Question: I just finished participating in the 2009 ACM ICPC Programming Conest in the Latinamerican Finals. These questions were for Brazil, Bolivia, Chile, etc.
My team and I could only finish two questions out of the eleven (not bad I think for the first try).
Here's one we could finish. I'm curious to seeing any variations to the code. The question in full:
---
In the land of ACM ruled a greeat king who became obsessed with order. The kingdom had a rectangular form, and the king divided the territory into a grid of small rectangular counties. Before dying the king distributed the counties among his sons.
The king was unaware of the rivalries between his sons: The first heir hated the second but not the rest, the second hated the third but not the rest, and so on...Finally, the last heir hated the first heir, but not the other heirs.
As soon as the king died, the strange rivaly among the King's sons sparked off a generalized war in the kingdom. Attacks only took place between pairs of adjacent counties (adjacent counties are those that share one vertical or horizontal border). A county X attacked an adjacent county Y whenever X hated Y. The attacked county was always conquered. All attacks where carried out simultanously and a set of simultanous attacks was called a . After a certain number of battles, the surviving sons made a truce and never battled again.
For example if the king had three sons, named , the figure below shows what happens in the first battle for a given initial land distribution:

---
The input contains several test cases. The first line of a test case contains four integers, .
1. N - The number of heirs (2 <= N <= 100)
2. R and C - The dimensions of the land. (2 <= R,C <= 100)
3. K - Number of battles that are going to take place. (1 <= K <= 100)
Heirs are identified by sequential integers starting from zero. Each of the next R lines contains C integers HeirIdentificationNumber (saying what heir owns this land) separated by single spaces. This is to layout the initial land.
The last test case is a line separated by four zeroes separated by single spaces. (To exit the program so to speak)
---
For each test case your program must print R lines with C integers each, separated by single spaces in the same format as the input, representing the land distribution after all battles.
---
'''
Sample Input: Sample Output:
3 4 4 3 2 2 2 0
0 1 2 0 2 1 0 1
1 0 2 0 2 2 2 0
0 1 2 0 0 2 0 0
0 1 2 2
'''
Another example:
'''
Sample Input: Sample Output:
4 2 3 4 1 0 3
1 0 3 2 1 2
2 1 2
'''
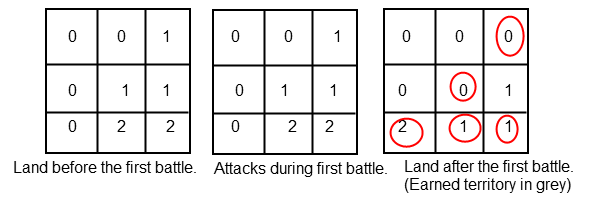
Answer: ## Perl, 233 char
'''
{$_=<>;($~,$R,$C,$K)=split;if($~){@A=map{$_=<>;split}1..$R;$x=0,
@A=map{$r=0;for$d(-$C,$C,1,-1){$r|=($y=$x+$d)>=0&$y<@A&1==($_-$A[$y])%$~
if($p=(1+$x)%$C)>1||1-$d-2*$p}$x++;($_-$r)%$~}@A
while$K--;print"@a
"while@a=splice@A,0,$C;redo}}
'''
The map is held in a one-dimensional array. This is less elegant than the two-dimensional solution, but it is also shorter. Contains the idiom '@A=map{...}@A' where all the fighting goes on inside the braces.